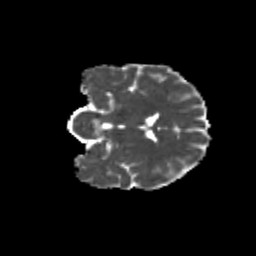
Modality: MD
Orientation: coronal
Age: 14
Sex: male
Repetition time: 9.5 s
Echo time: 0.089 s